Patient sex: M
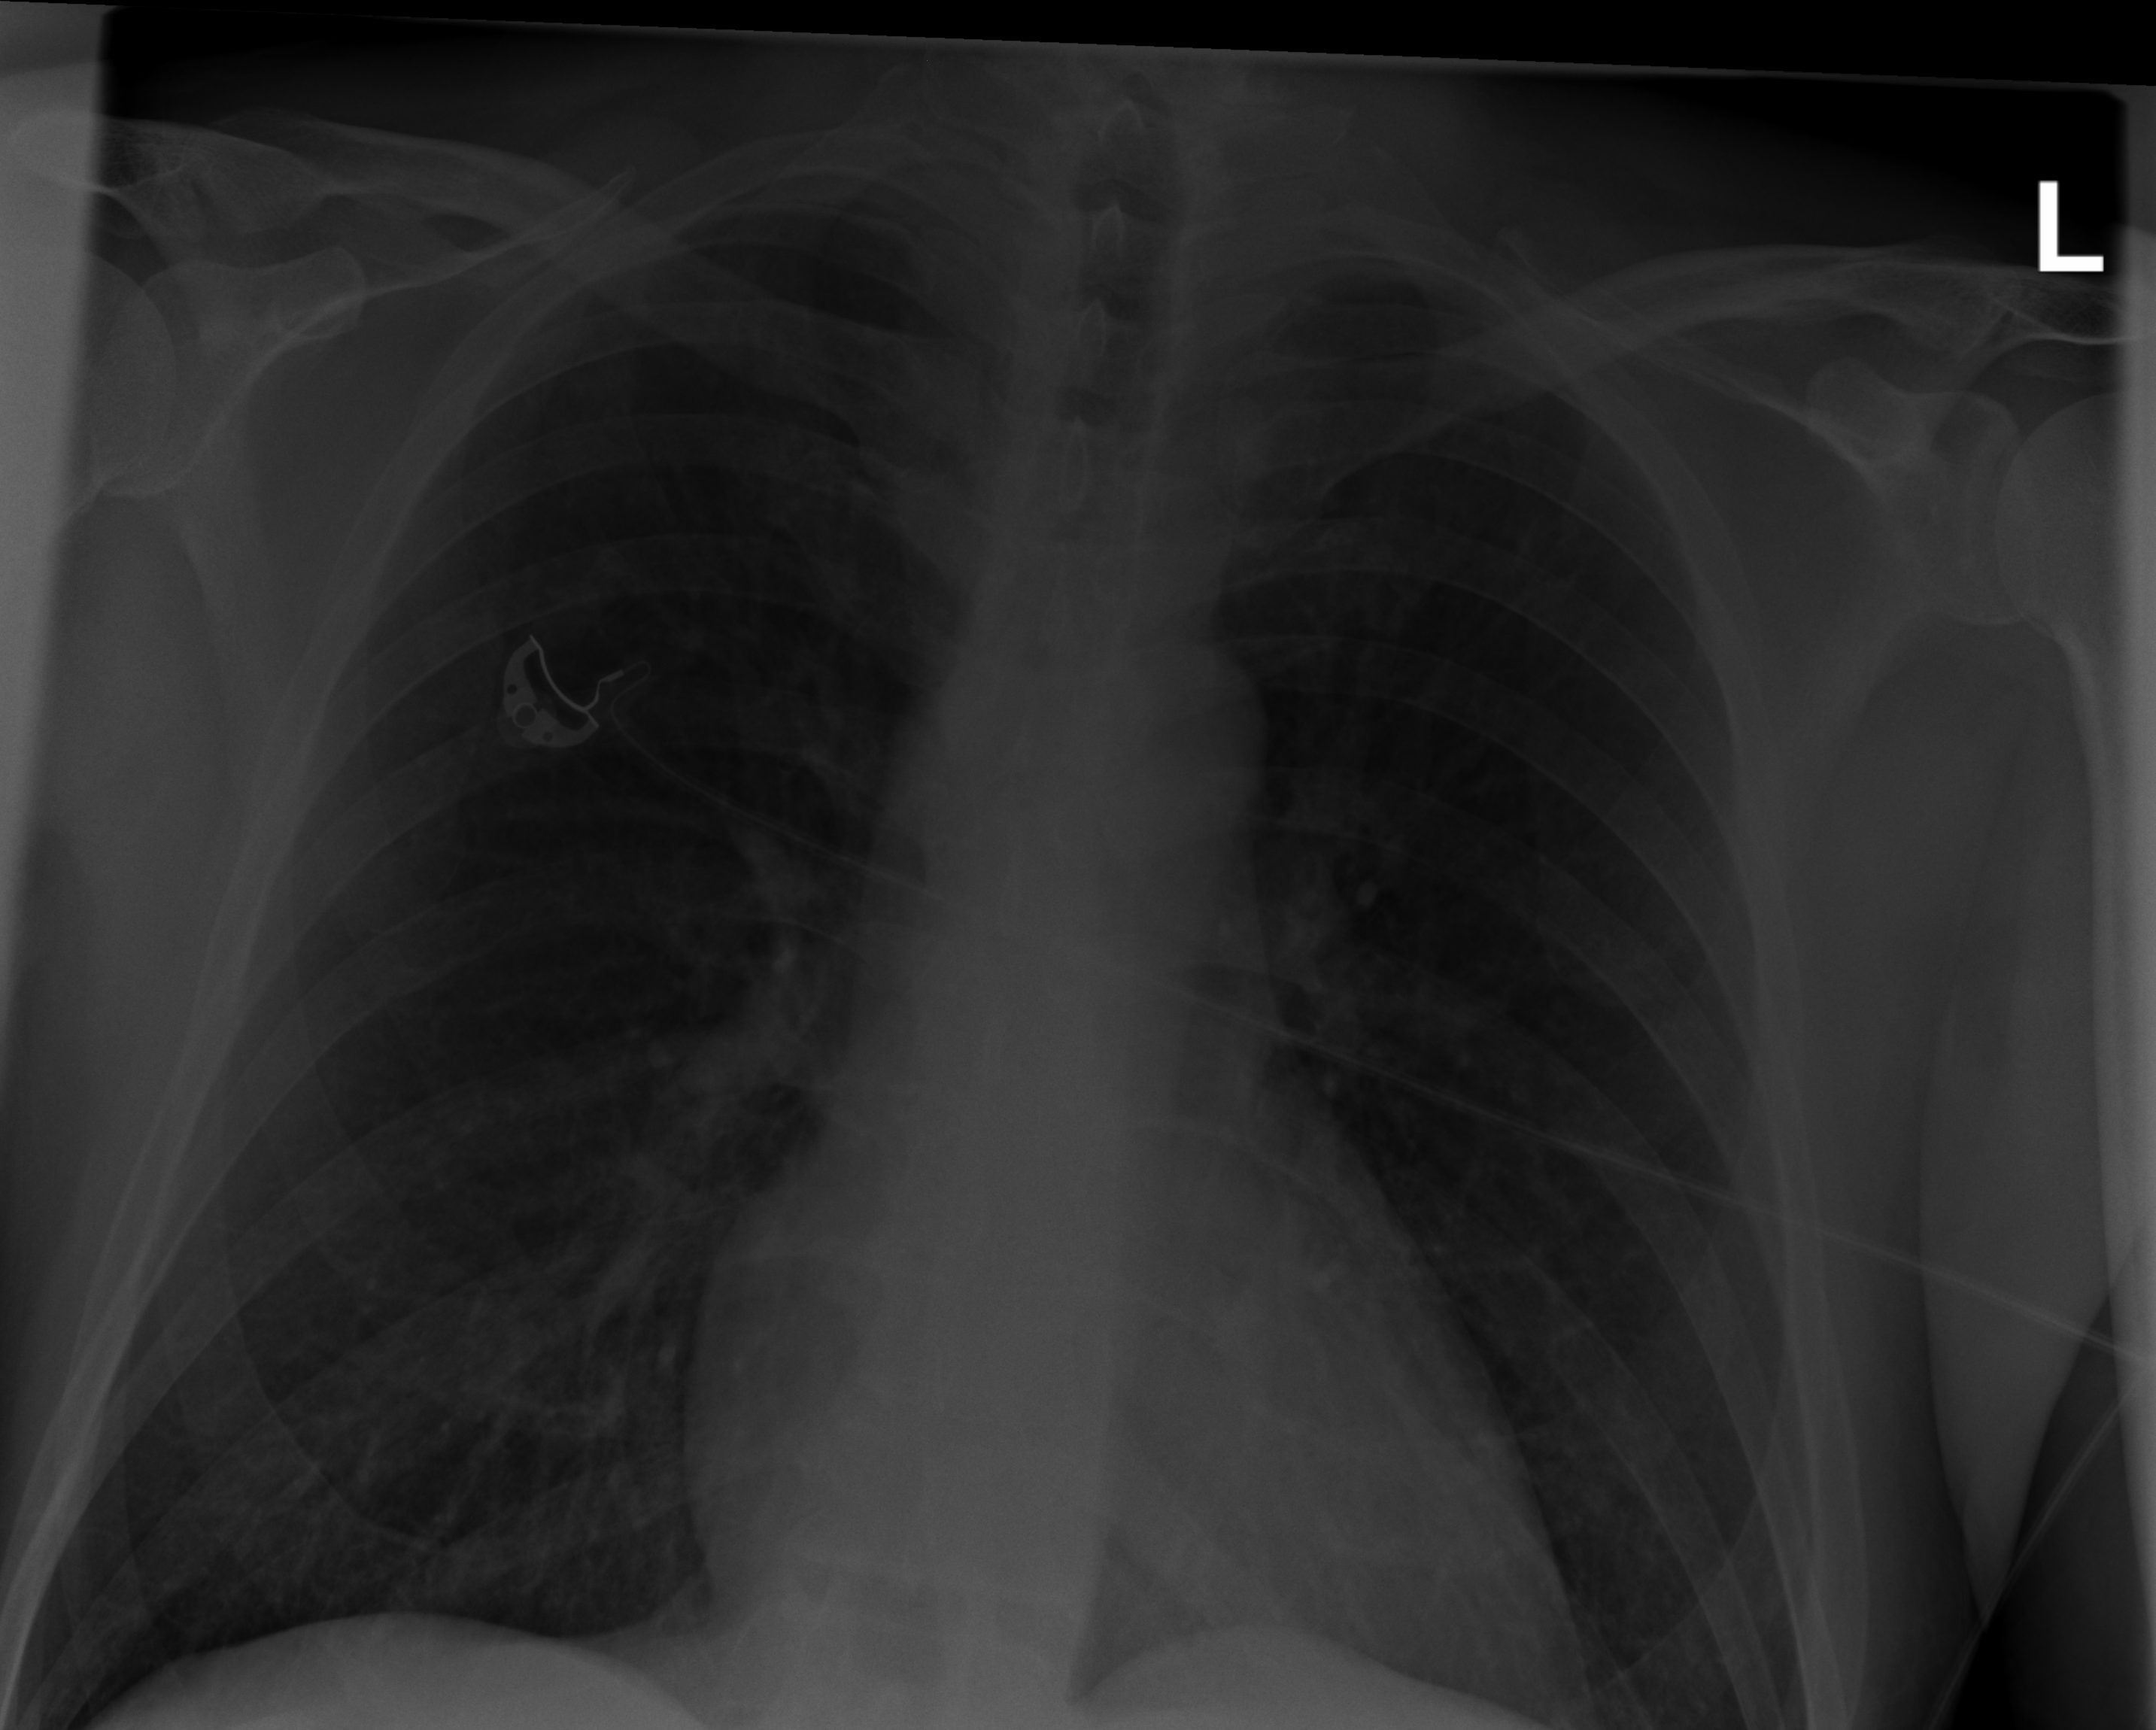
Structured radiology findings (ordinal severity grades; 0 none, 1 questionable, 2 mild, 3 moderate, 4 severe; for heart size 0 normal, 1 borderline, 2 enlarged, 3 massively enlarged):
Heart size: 1
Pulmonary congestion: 1
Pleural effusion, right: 0
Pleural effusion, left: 0
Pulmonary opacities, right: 0
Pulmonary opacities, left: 0
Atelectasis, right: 0
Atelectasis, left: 0